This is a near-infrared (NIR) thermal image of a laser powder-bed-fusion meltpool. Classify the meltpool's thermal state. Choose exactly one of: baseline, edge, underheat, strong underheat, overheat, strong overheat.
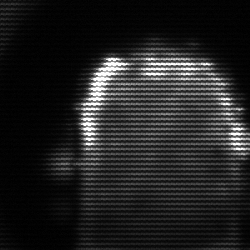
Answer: baseline